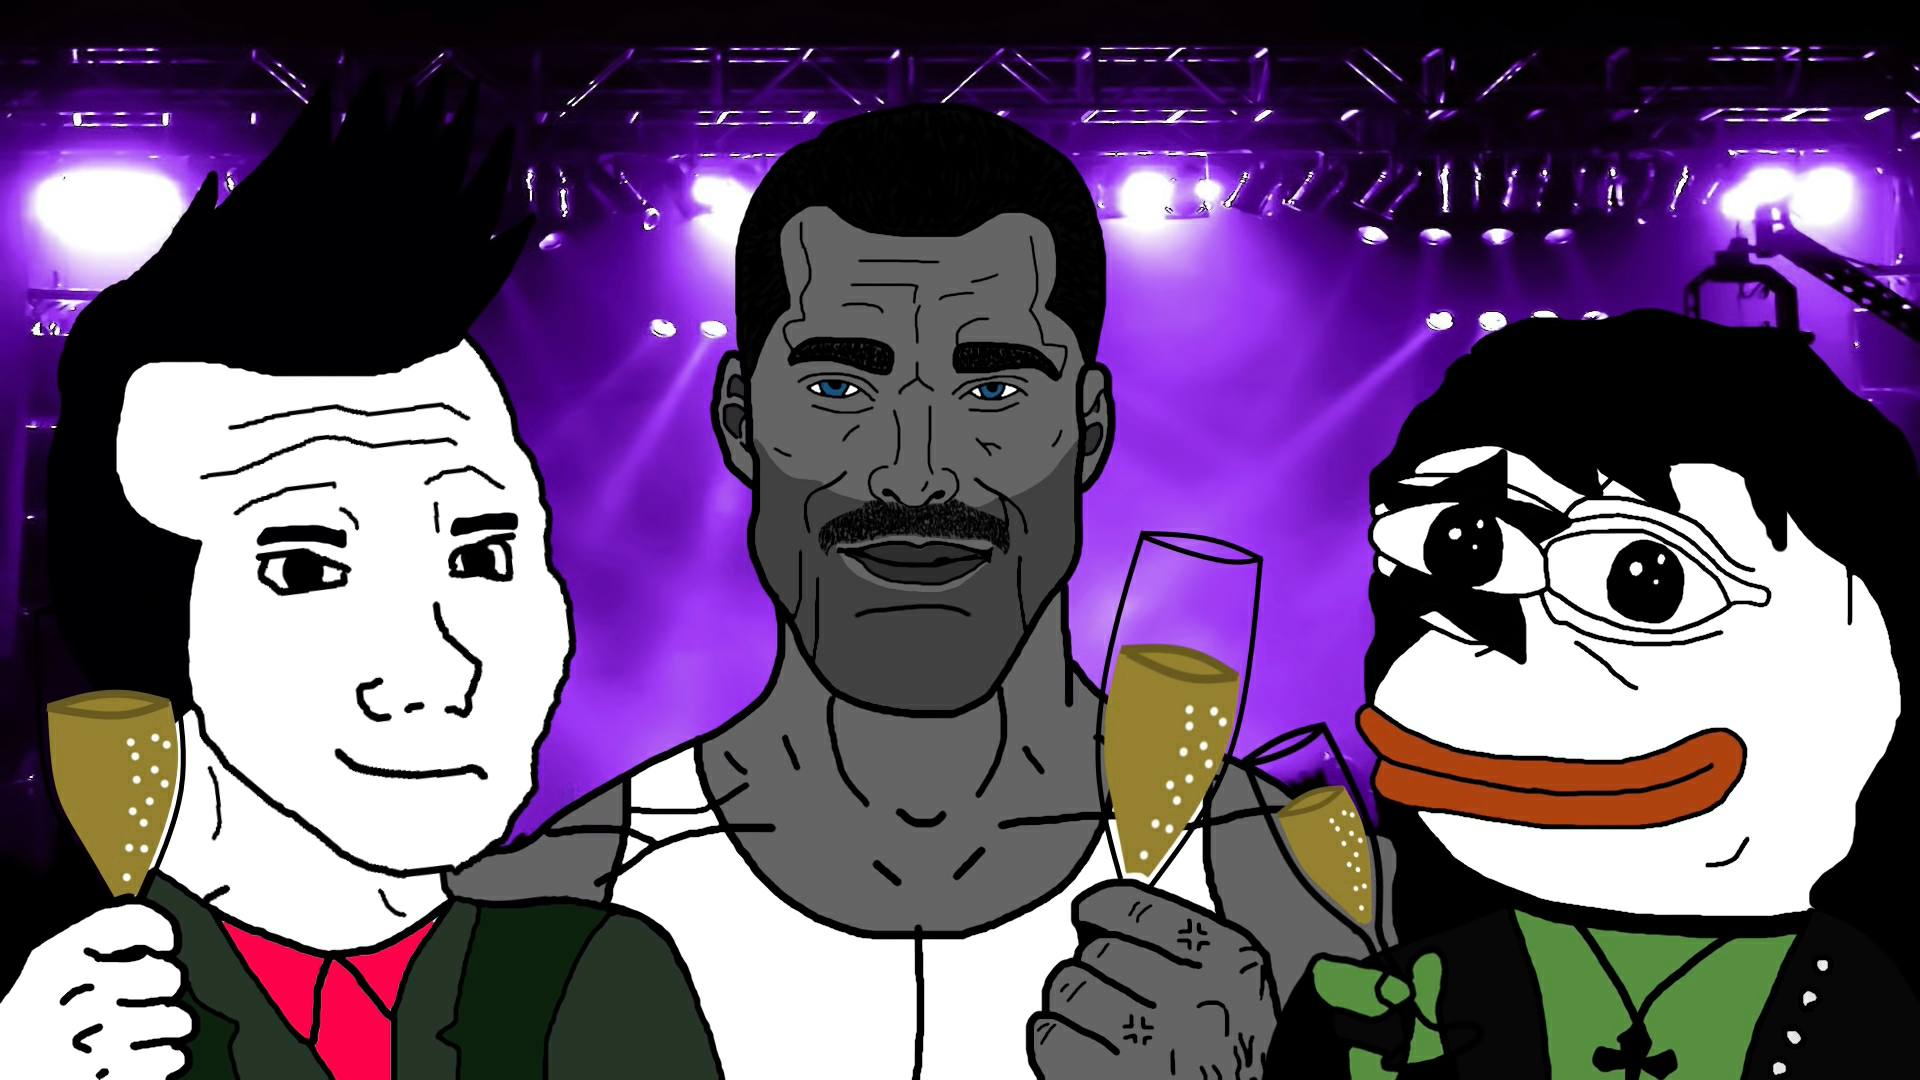
Label: 5_Grey_Chad